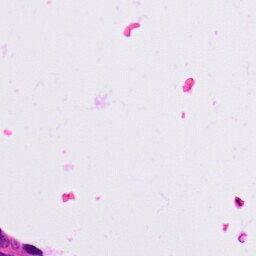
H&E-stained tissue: Lung